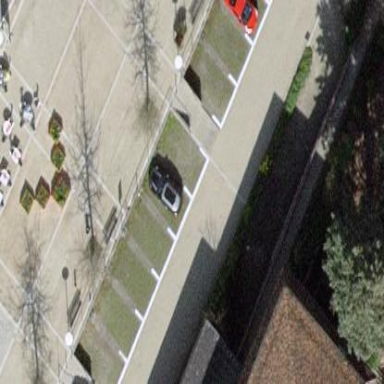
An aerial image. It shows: Street-side parking area with paving stones.